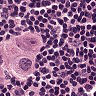
Metastatic tissue present: yes